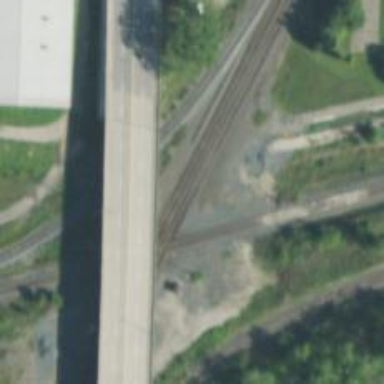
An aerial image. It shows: Junction on the railway.